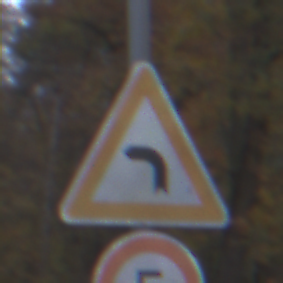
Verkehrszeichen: KurveLinks
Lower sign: Geschwindigkeit5
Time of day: SunriseSunset
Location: Outdoor (Nature)
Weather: PartlyCloudy
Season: Autumn
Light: Natural